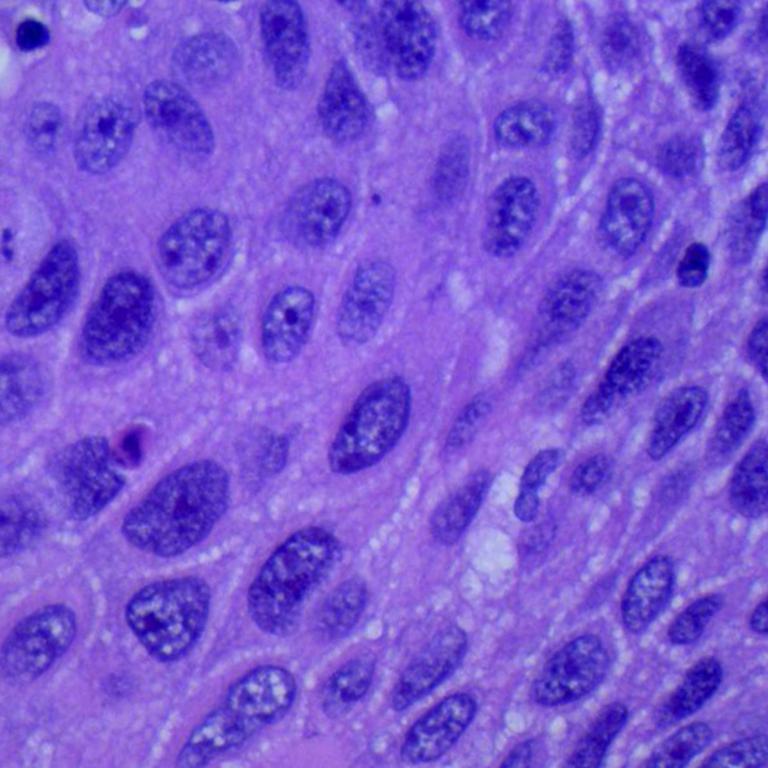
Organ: lung
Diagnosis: squamous carcinomas